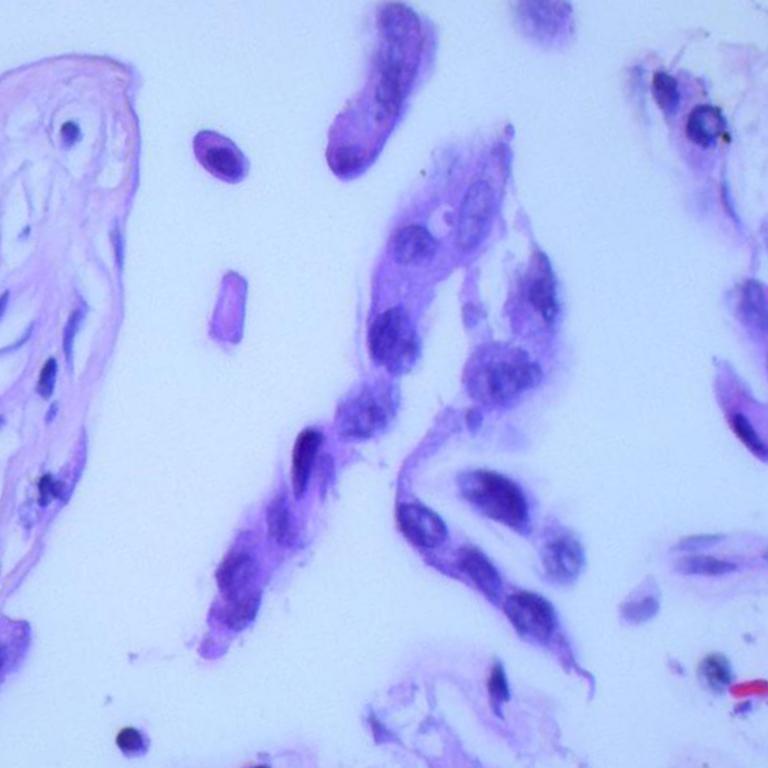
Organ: lung
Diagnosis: adenocarcinomas